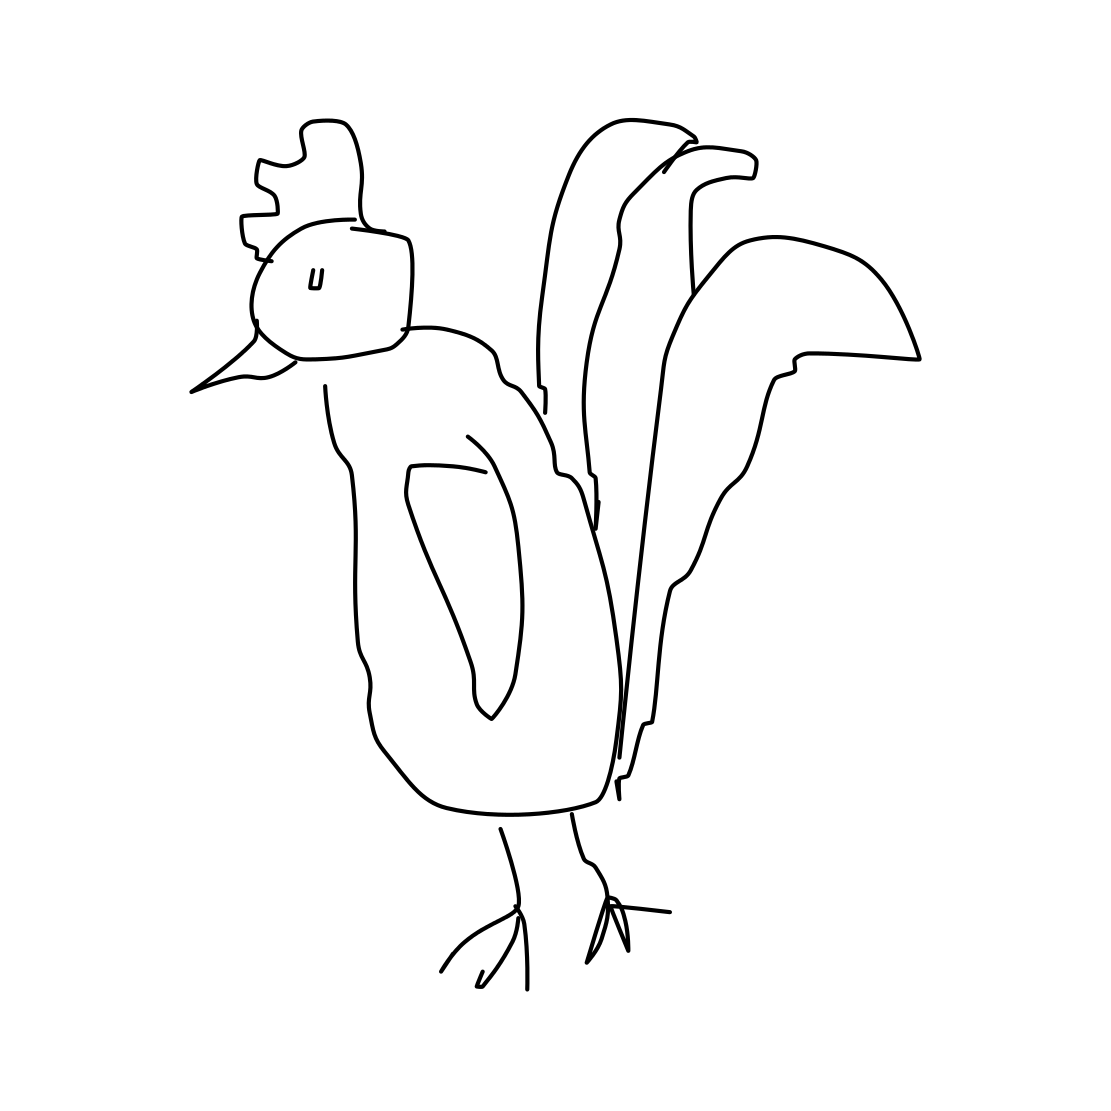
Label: rooster